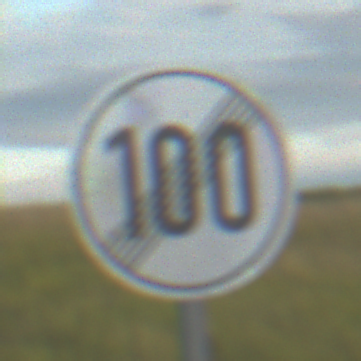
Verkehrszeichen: EndeGeschwindigkeit100
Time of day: SunriseSunset
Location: Outdoor (RoadRail)
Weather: PartlyCloudy
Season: NotSpecified
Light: Natural